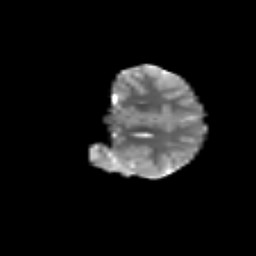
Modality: T2w
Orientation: coronal
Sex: male
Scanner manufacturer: siemens
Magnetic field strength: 3 T
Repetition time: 5 s
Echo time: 0.071 s